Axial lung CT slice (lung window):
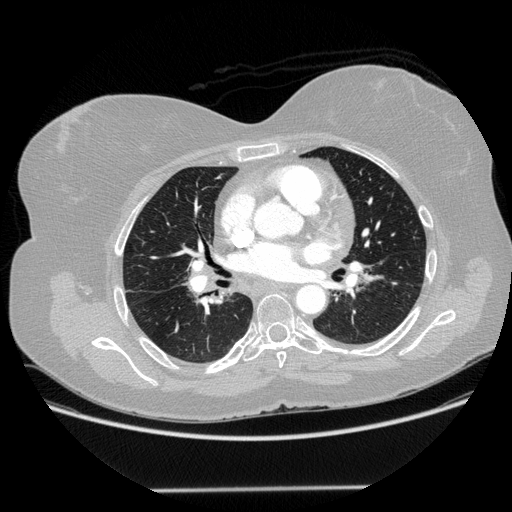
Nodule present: no